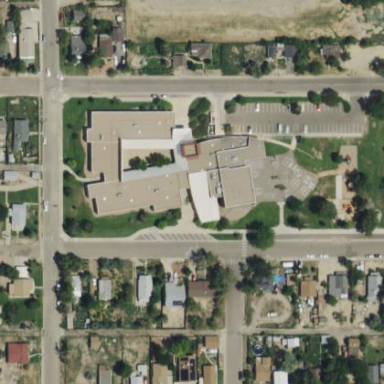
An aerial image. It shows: School.